RGB frame:
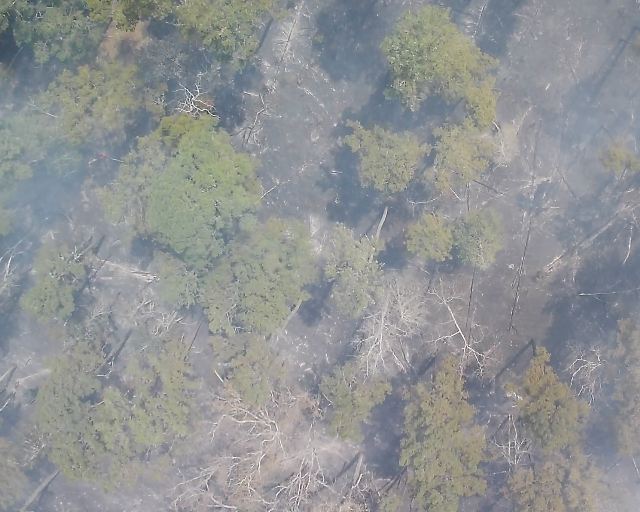
Thermal frame:
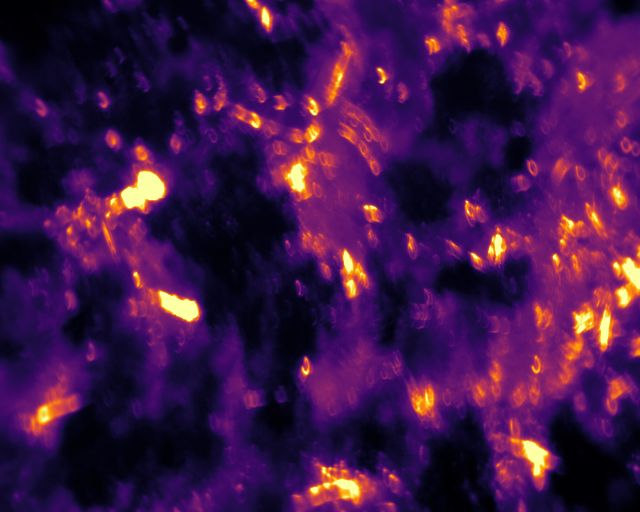
Captured: 2026-02-26 03:42:09
Pixels at or above 80 °C: 8866 (fraction of frame: 0.02706)